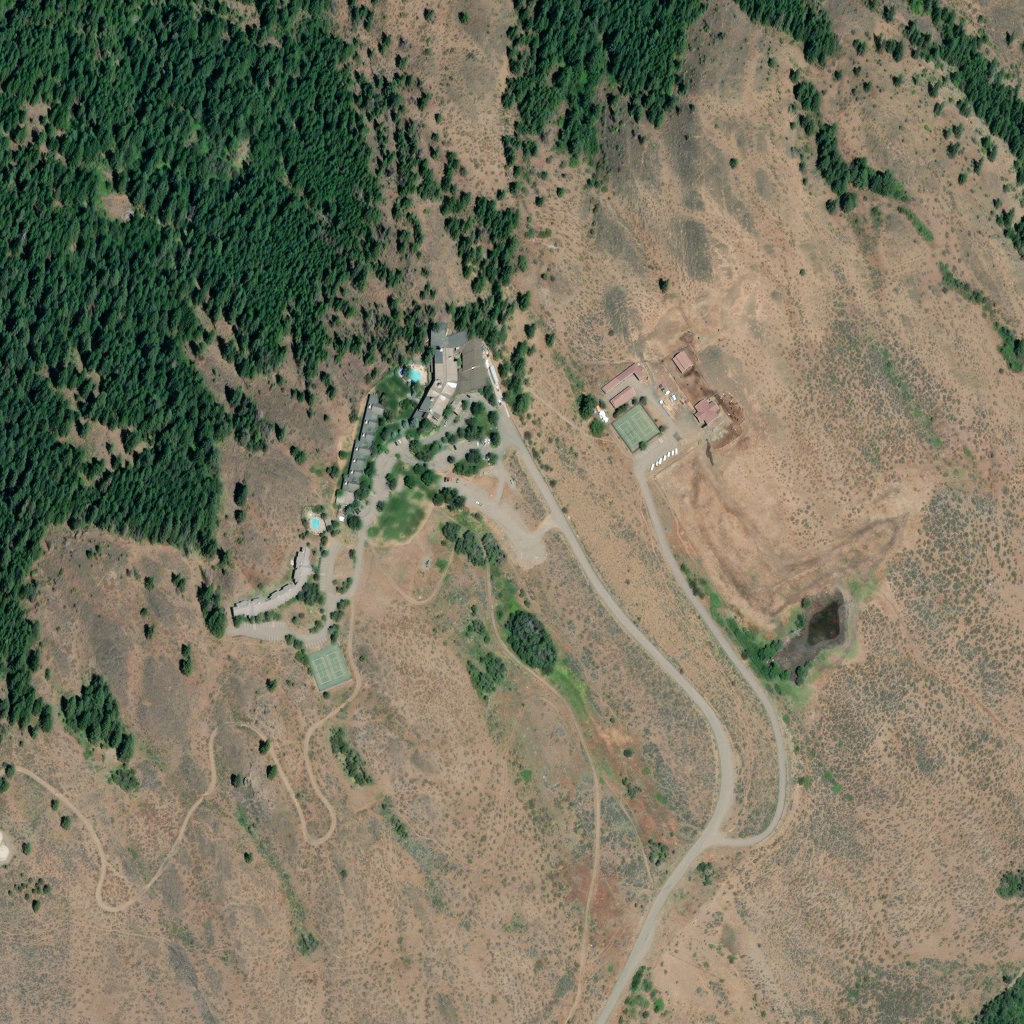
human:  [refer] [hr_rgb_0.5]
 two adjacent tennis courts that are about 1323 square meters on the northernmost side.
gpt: <box>[[59, 39, 64, 44, 0]]</box>